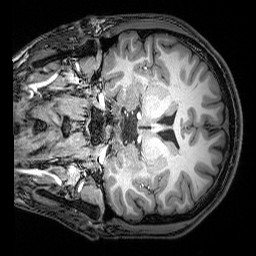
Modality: T1w
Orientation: coronal
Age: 20
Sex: male
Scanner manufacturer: siemens
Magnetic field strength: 3 T
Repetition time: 2.53 s
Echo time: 0.00388 s